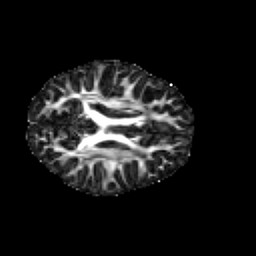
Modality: FA
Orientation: axial
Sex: female
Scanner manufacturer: siemens
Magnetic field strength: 3 T
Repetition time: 5 s
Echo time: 0.071 s